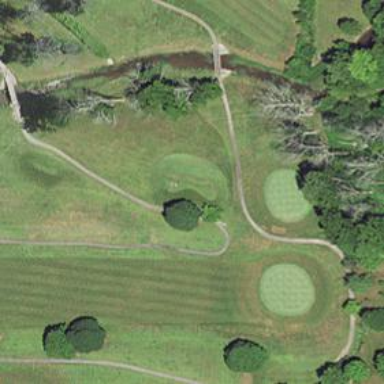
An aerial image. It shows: Path used for both walking and golf.